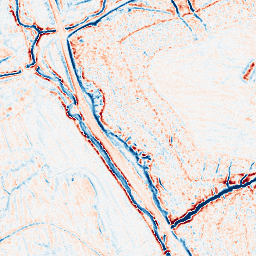
Category: edge_preserving
Decomposition family: bilateral
Decomposition parameters: d: 9
sigma_color: 150
sigma_space: 50
Upsampling method: quartic
Upsampling parameters: scale: 8
Upsampling scale: 8